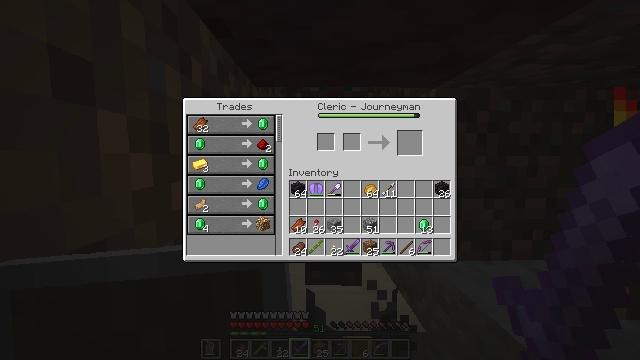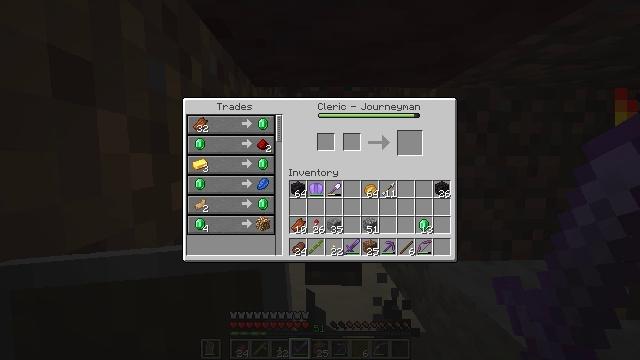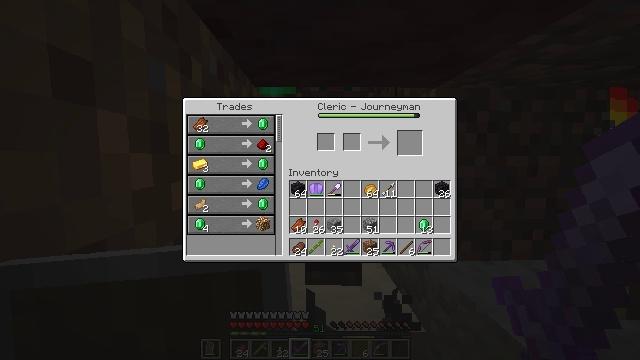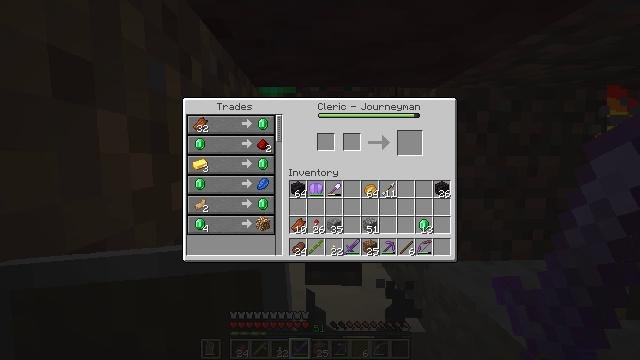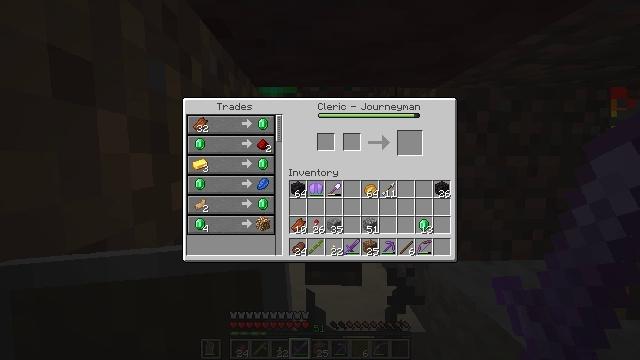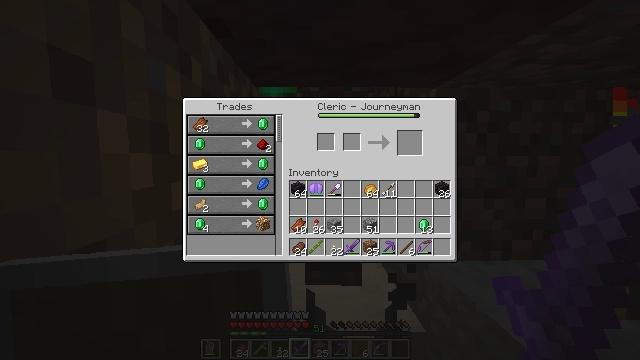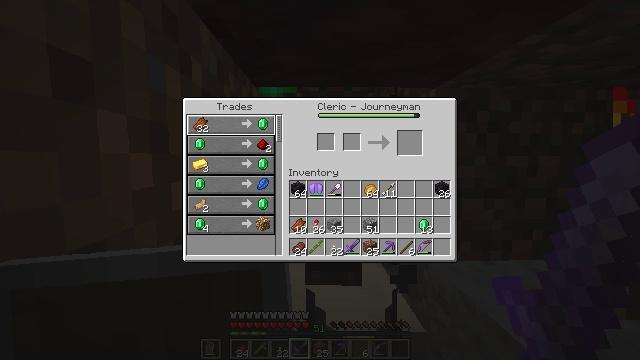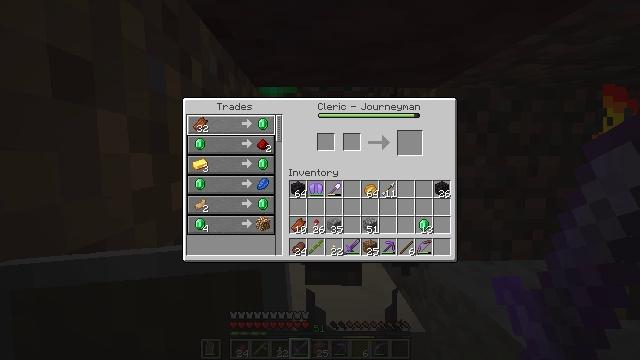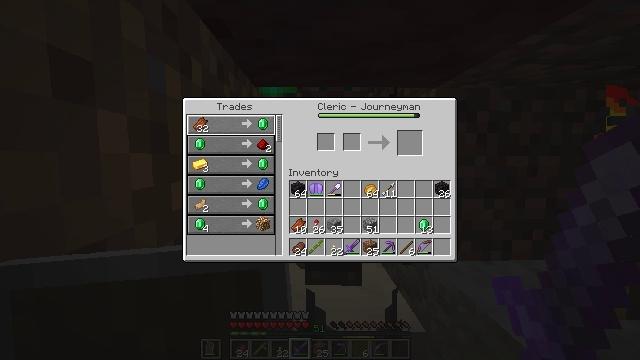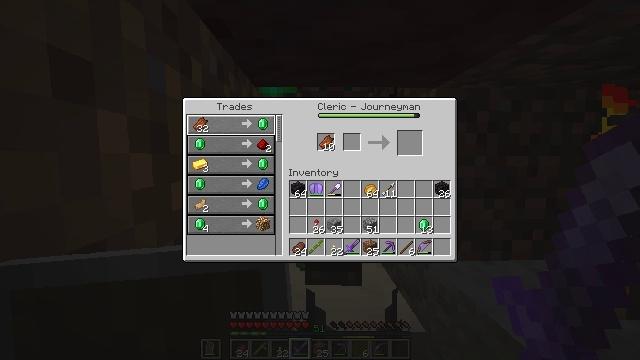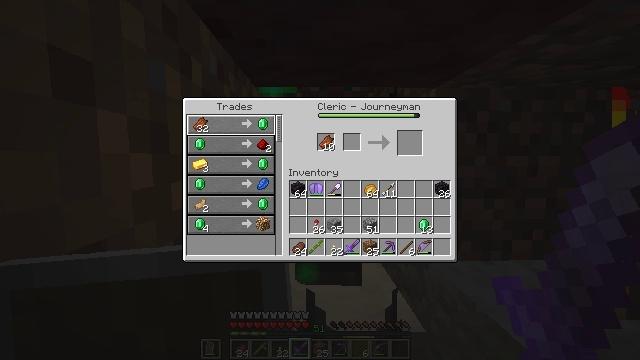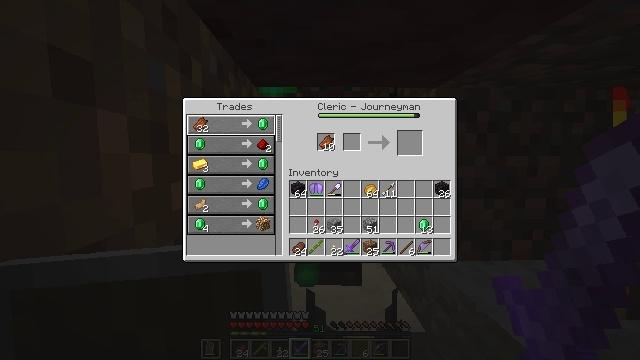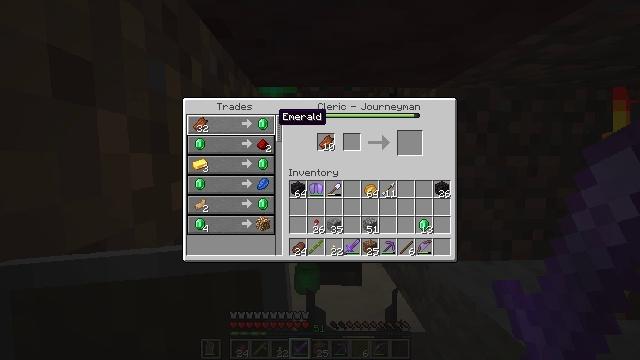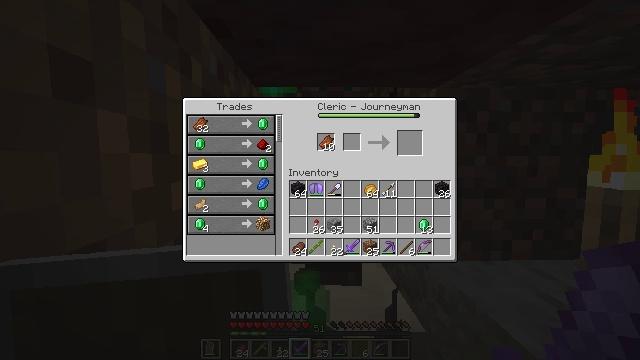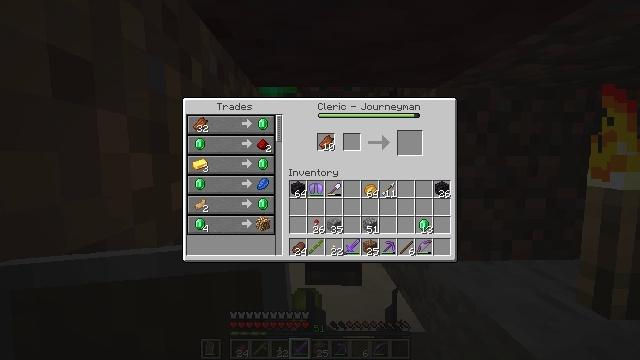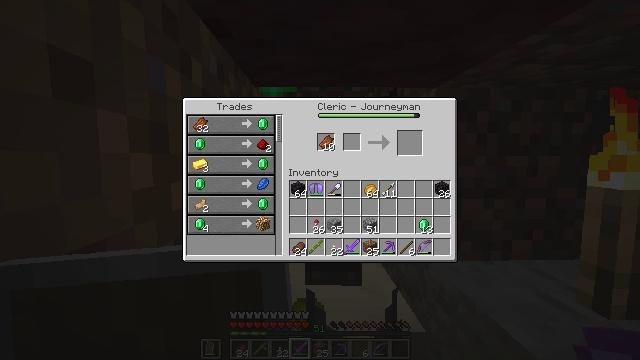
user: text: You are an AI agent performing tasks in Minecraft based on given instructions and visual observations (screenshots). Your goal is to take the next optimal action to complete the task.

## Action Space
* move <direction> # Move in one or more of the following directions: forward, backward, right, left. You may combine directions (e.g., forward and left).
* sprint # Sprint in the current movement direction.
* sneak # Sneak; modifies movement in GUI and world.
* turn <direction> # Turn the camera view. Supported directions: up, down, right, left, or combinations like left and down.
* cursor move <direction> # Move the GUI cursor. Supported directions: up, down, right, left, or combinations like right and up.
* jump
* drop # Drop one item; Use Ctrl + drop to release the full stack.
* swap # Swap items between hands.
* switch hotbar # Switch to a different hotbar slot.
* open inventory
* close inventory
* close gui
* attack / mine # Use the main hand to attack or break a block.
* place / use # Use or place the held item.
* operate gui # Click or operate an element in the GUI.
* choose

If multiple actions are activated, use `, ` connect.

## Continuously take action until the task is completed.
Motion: motion action
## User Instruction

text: Drop a bamboo.
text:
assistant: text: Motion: sneak, turn left and up
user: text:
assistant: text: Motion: sneak, turn left
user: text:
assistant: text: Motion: sneak, turn left
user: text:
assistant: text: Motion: sneak, turn left
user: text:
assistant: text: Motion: sneak
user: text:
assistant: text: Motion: sneak
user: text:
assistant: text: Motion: sneak
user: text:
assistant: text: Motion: sneak
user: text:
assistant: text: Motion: sneak, attack / mine
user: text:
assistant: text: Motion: sneak, attack / mine
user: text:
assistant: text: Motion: sneak
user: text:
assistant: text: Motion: sneak, turn right
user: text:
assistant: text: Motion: sneak, turn right
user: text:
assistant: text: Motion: sneak, turn right
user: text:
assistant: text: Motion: sneak, turn right
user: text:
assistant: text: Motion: sneak, turn right
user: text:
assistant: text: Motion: sneak
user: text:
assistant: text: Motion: sneak, turn right
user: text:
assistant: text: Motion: sneak
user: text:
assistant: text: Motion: sneak
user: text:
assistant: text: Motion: sneak
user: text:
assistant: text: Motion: sneak
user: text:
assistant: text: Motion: sneak
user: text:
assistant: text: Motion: sneak
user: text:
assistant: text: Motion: no_op
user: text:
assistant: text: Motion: open inventory
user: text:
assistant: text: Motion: open inventory
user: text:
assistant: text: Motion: open inventory
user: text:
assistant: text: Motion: no_op
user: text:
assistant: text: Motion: turn right and down